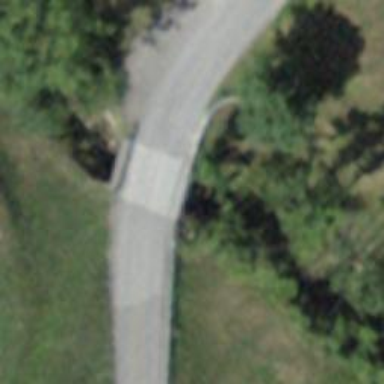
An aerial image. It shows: Unpaved unclassified road crossing paved bridge.